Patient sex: M
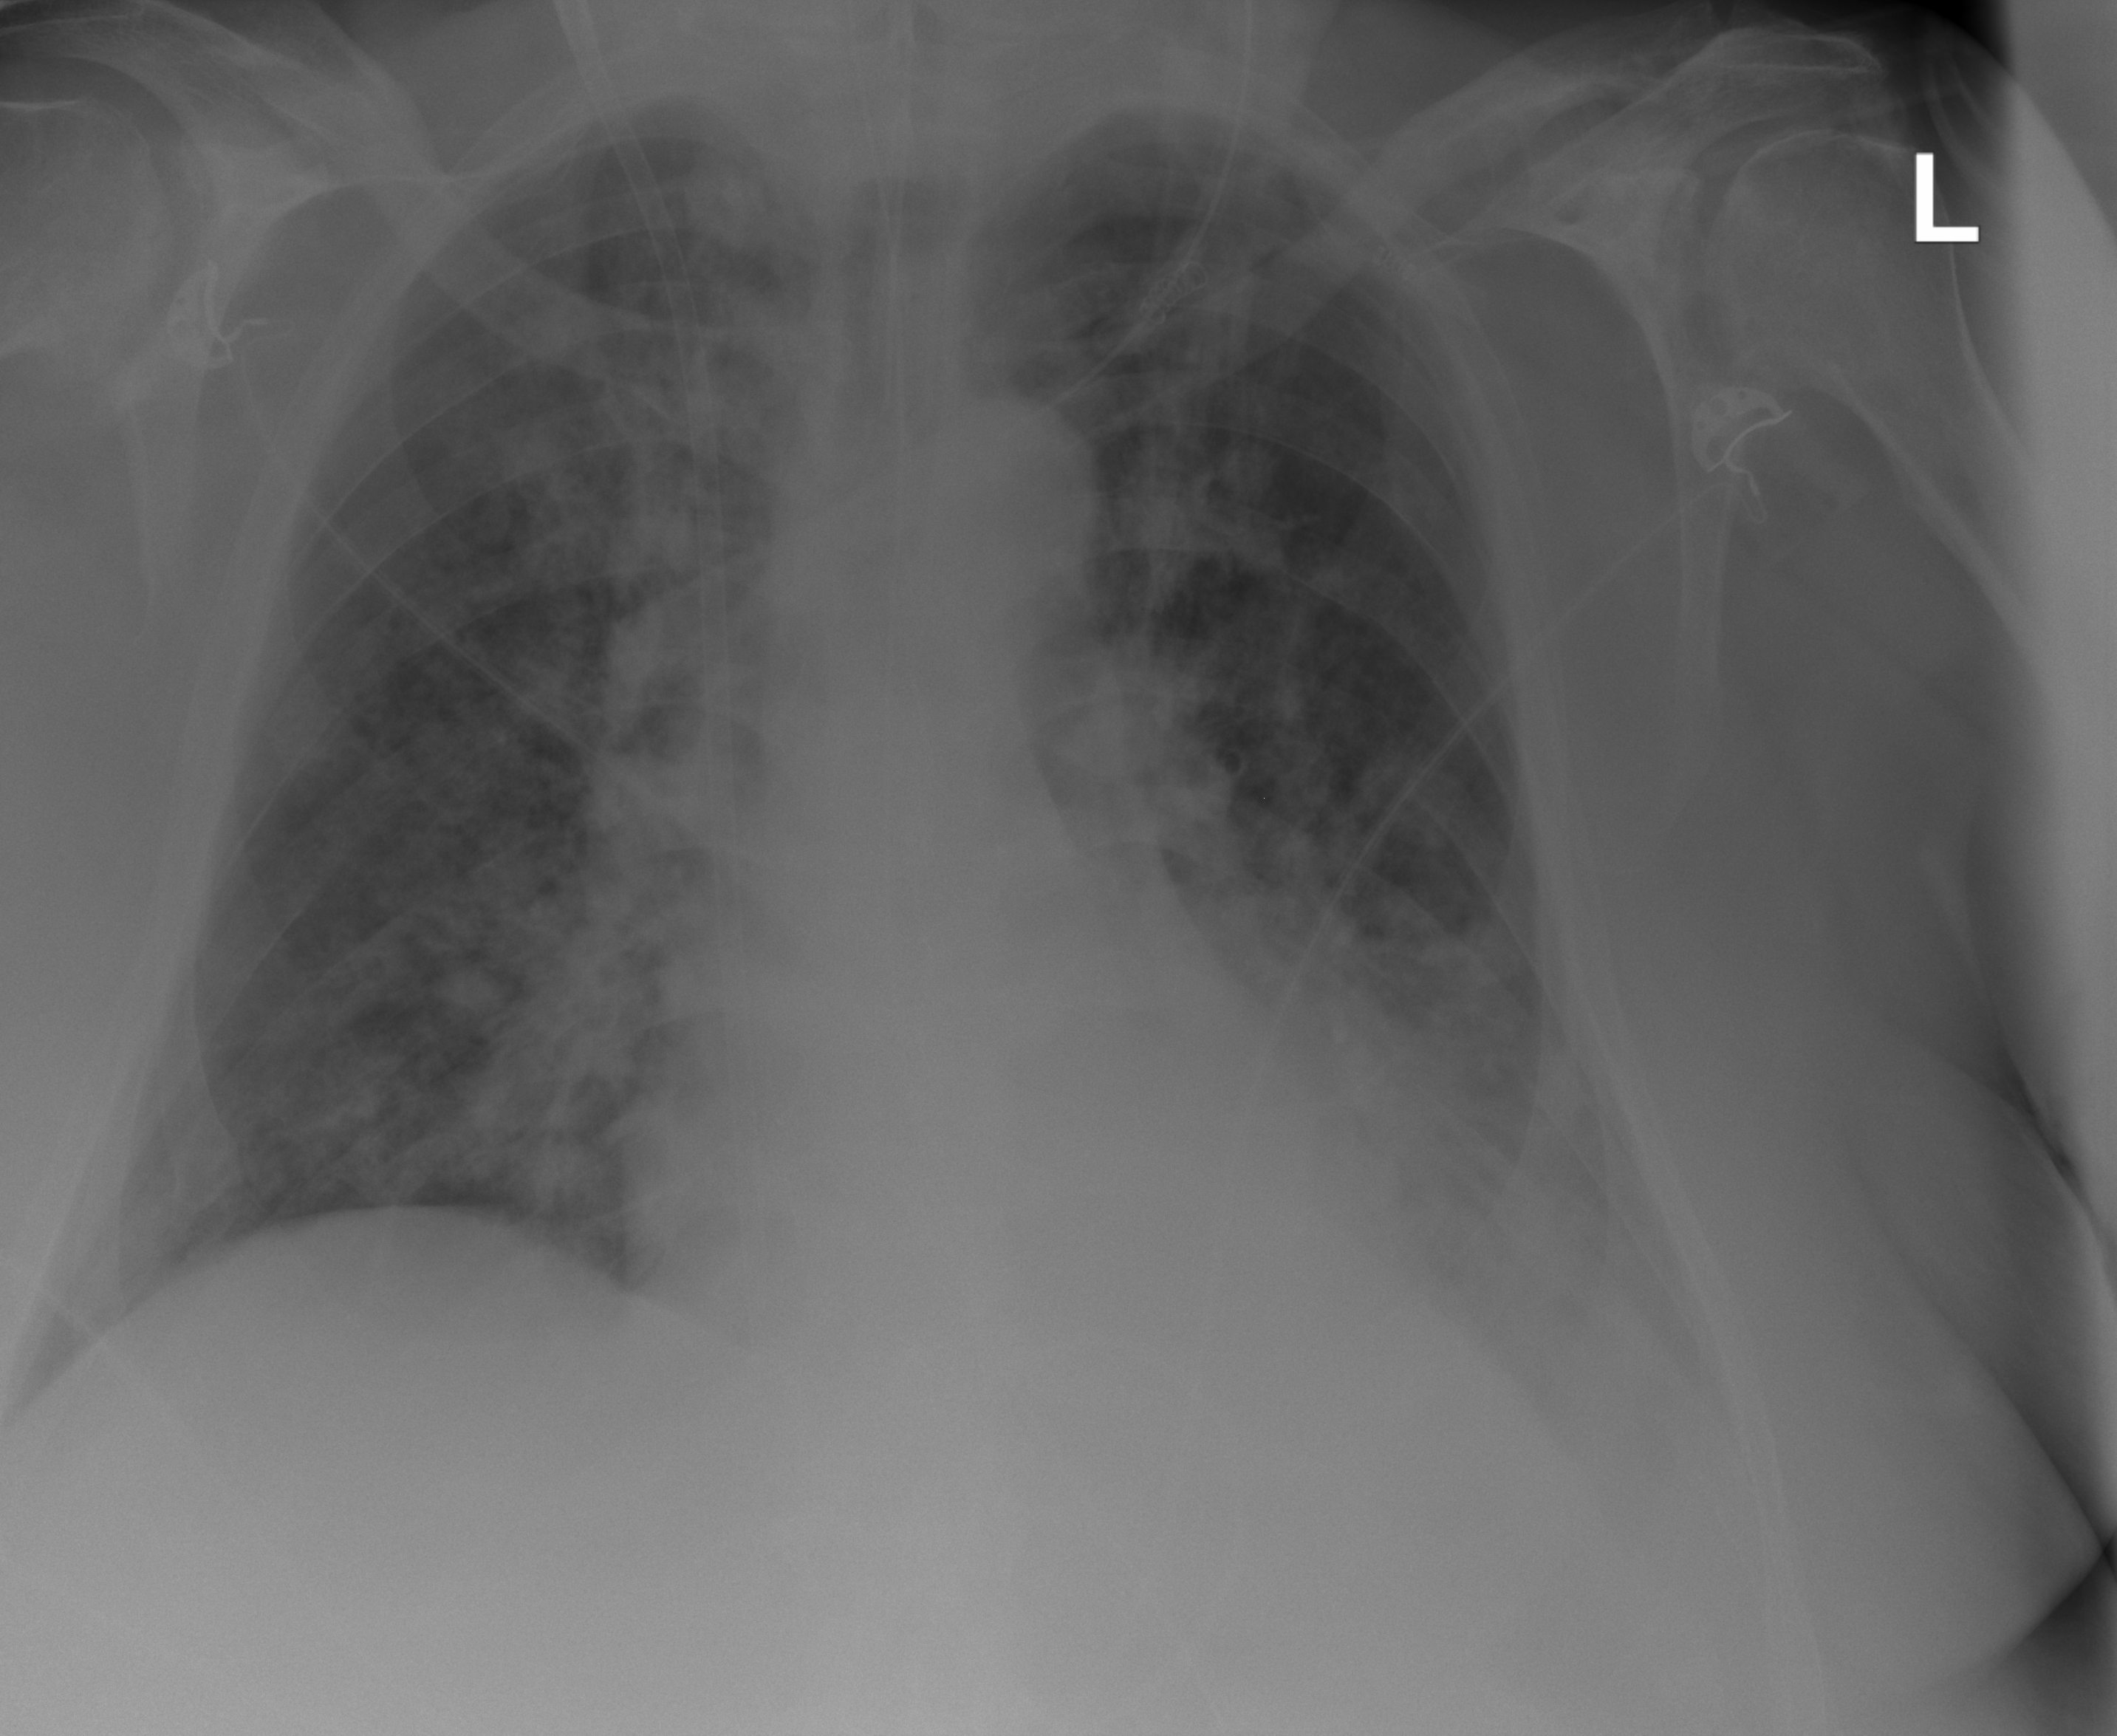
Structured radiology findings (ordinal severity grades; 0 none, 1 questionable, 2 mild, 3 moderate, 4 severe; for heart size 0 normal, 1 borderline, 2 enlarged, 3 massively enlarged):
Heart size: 0
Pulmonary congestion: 2
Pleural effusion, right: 0
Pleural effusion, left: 2
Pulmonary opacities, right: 3
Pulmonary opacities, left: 2
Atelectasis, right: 0
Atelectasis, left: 0